Question: The following code is the method to render a single cube in my JOGL practice app:
'''
public void render(GL gl)
{
texture.enable();
gl.glTexParameteri(GL.GL_TEXTURE_2D, GL.GL_TEXTURE_MAG_FILTER, GL.GL_NEAREST);
texture.bind(); // textures clockwise from top left when
// facing
gl.glBegin(GL.GL_QUADS);
// north facing side
if (renderSide[0])
{
gl.glNormal3i(0, 1, 0);
gl.glTexCoord2f(0.0f, 0.0f);
gl.glVertex3fv(v2, 0);
gl.glTexCoord2f(1.0f, 0.0f);
gl.glVertex3fv(v1, 0);
gl.glTexCoord2f(1.0f, 1.0f);
gl.glVertex3fv(v5, 0);
gl.glTexCoord2f(0.0f, 1.0f);
gl.glVertex3fv(v6, 0);
}
// east facing side
if (renderSide[1])
{
gl.glNormal3i(1, 0, 0);
gl.glTexCoord2f(0.0f, 0.0f);
gl.glVertex3fv(v3, 0);
gl.glTexCoord2f(1.0f, 0.0f);
gl.glVertex3fv(v2, 0);
gl.glTexCoord2f(1.0f, 1.0f);
gl.glVertex3fv(v6, 0);
gl.glTexCoord2f(0.0f, 1.0f);
gl.glVertex3fv(v7, 0);
}
// south facing side
if (renderSide[2])
{
gl.glNormal3i(0, -1, 0);
gl.glTexCoord2f(0.0f, 0.0f);
gl.glVertex3fv(v4, 0);
gl.glTexCoord2f(1.0f, 0.0f);
gl.glVertex3fv(v3, 0);
gl.glTexCoord2f(1.0f, 1.0f);
gl.glVertex3fv(v7, 0);
gl.glTexCoord2f(0.0f, 1.0f);
gl.glVertex3fv(v8, 0);
}
// west facing side
if (renderSide[3])
{
gl.glNormal3i(-1, 0, 0);
gl.glTexCoord2f(0.0f, 0.0f);
gl.glVertex3fv(v1, 0);
gl.glTexCoord2f(1.0f, 0.0f);
gl.glVertex3fv(v4, 0);
gl.glTexCoord2f(1.0f, 1.0f);
gl.glVertex3fv(v8, 0);
gl.glTexCoord2f(0.0f, 1.0f);
gl.glVertex3fv(v5, 0);
}
// top side
if (renderSide[4])
{
gl.glNormal3i(0, 0, 1);
gl.glTexCoord2f(0.0f, 0.0f);
gl.glVertex3fv(v1, 0);
gl.glTexCoord2f(1.0f, 0.0f);
gl.glVertex3fv(v2, 0);
gl.glTexCoord2f(1.0f, 1.0f);
gl.glVertex3fv(v3, 0);
gl.glTexCoord2f(0.0f, 1.0f);
gl.glVertex3fv(v4, 0);
}
gl.glEnd();
texture.disable();
'''
This code is called for every Cube, which are each initialised identically, however the texture for some is treated differently and 'blurred', while the rest are not,
Here is an image:

This render method is called every frame for each block, so how is it that the problem manifest's itself for a single block permanently?
Also as a side question, my app as it is has a substantial memory leak I cannot track down, is the problem here? other than setting the camera and light sources this is the majority of the OpenGL code!
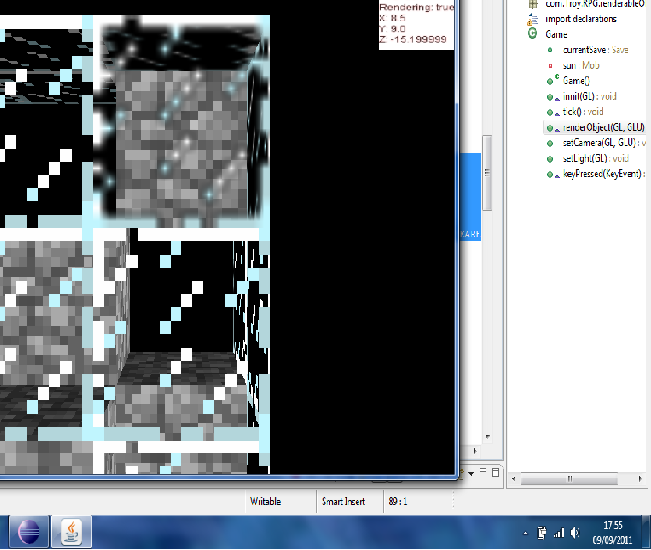
Answer: 'GL_TEXTURE_MAG_FILTER' is per-texture-object state. Bind your texture object, then set it.